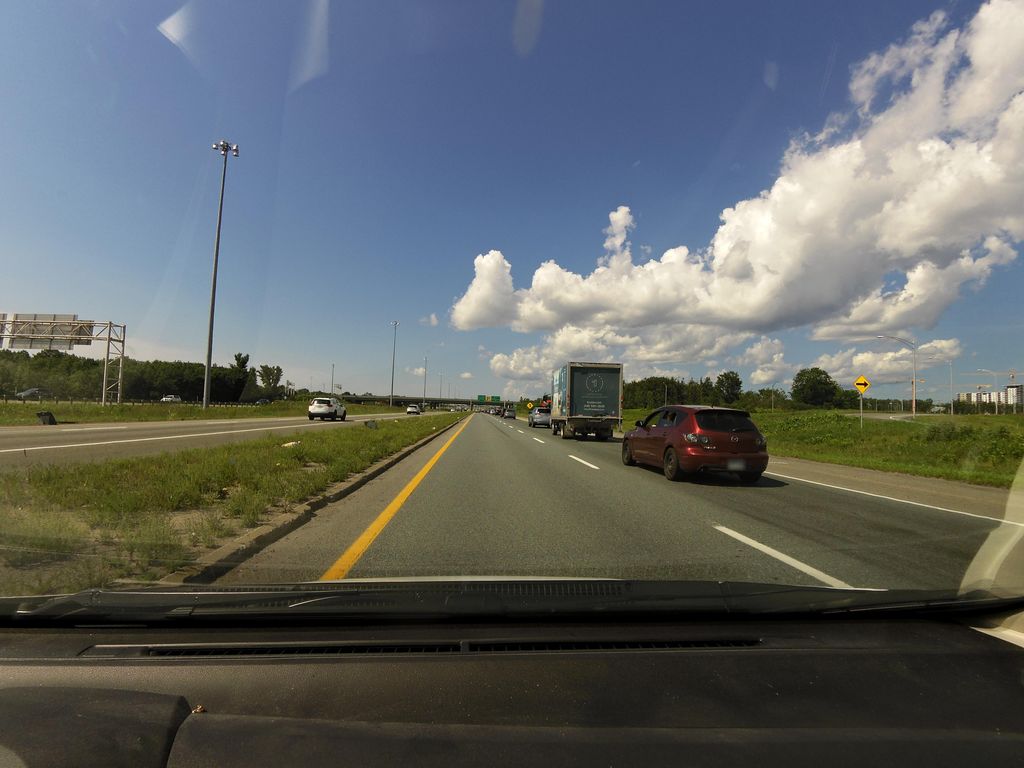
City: quebec_city